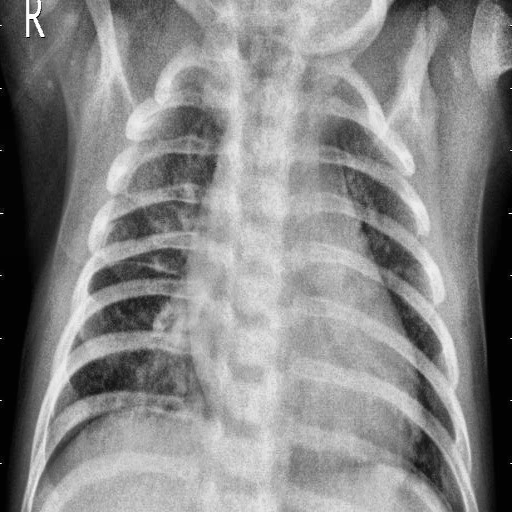
Finding: PNEUMONIA